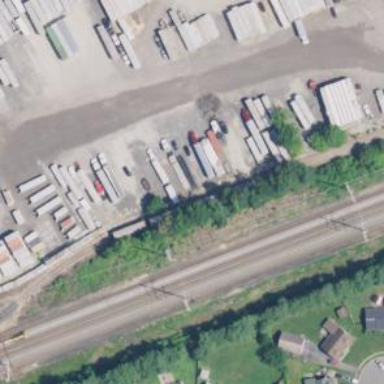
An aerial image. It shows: Railway spur service.